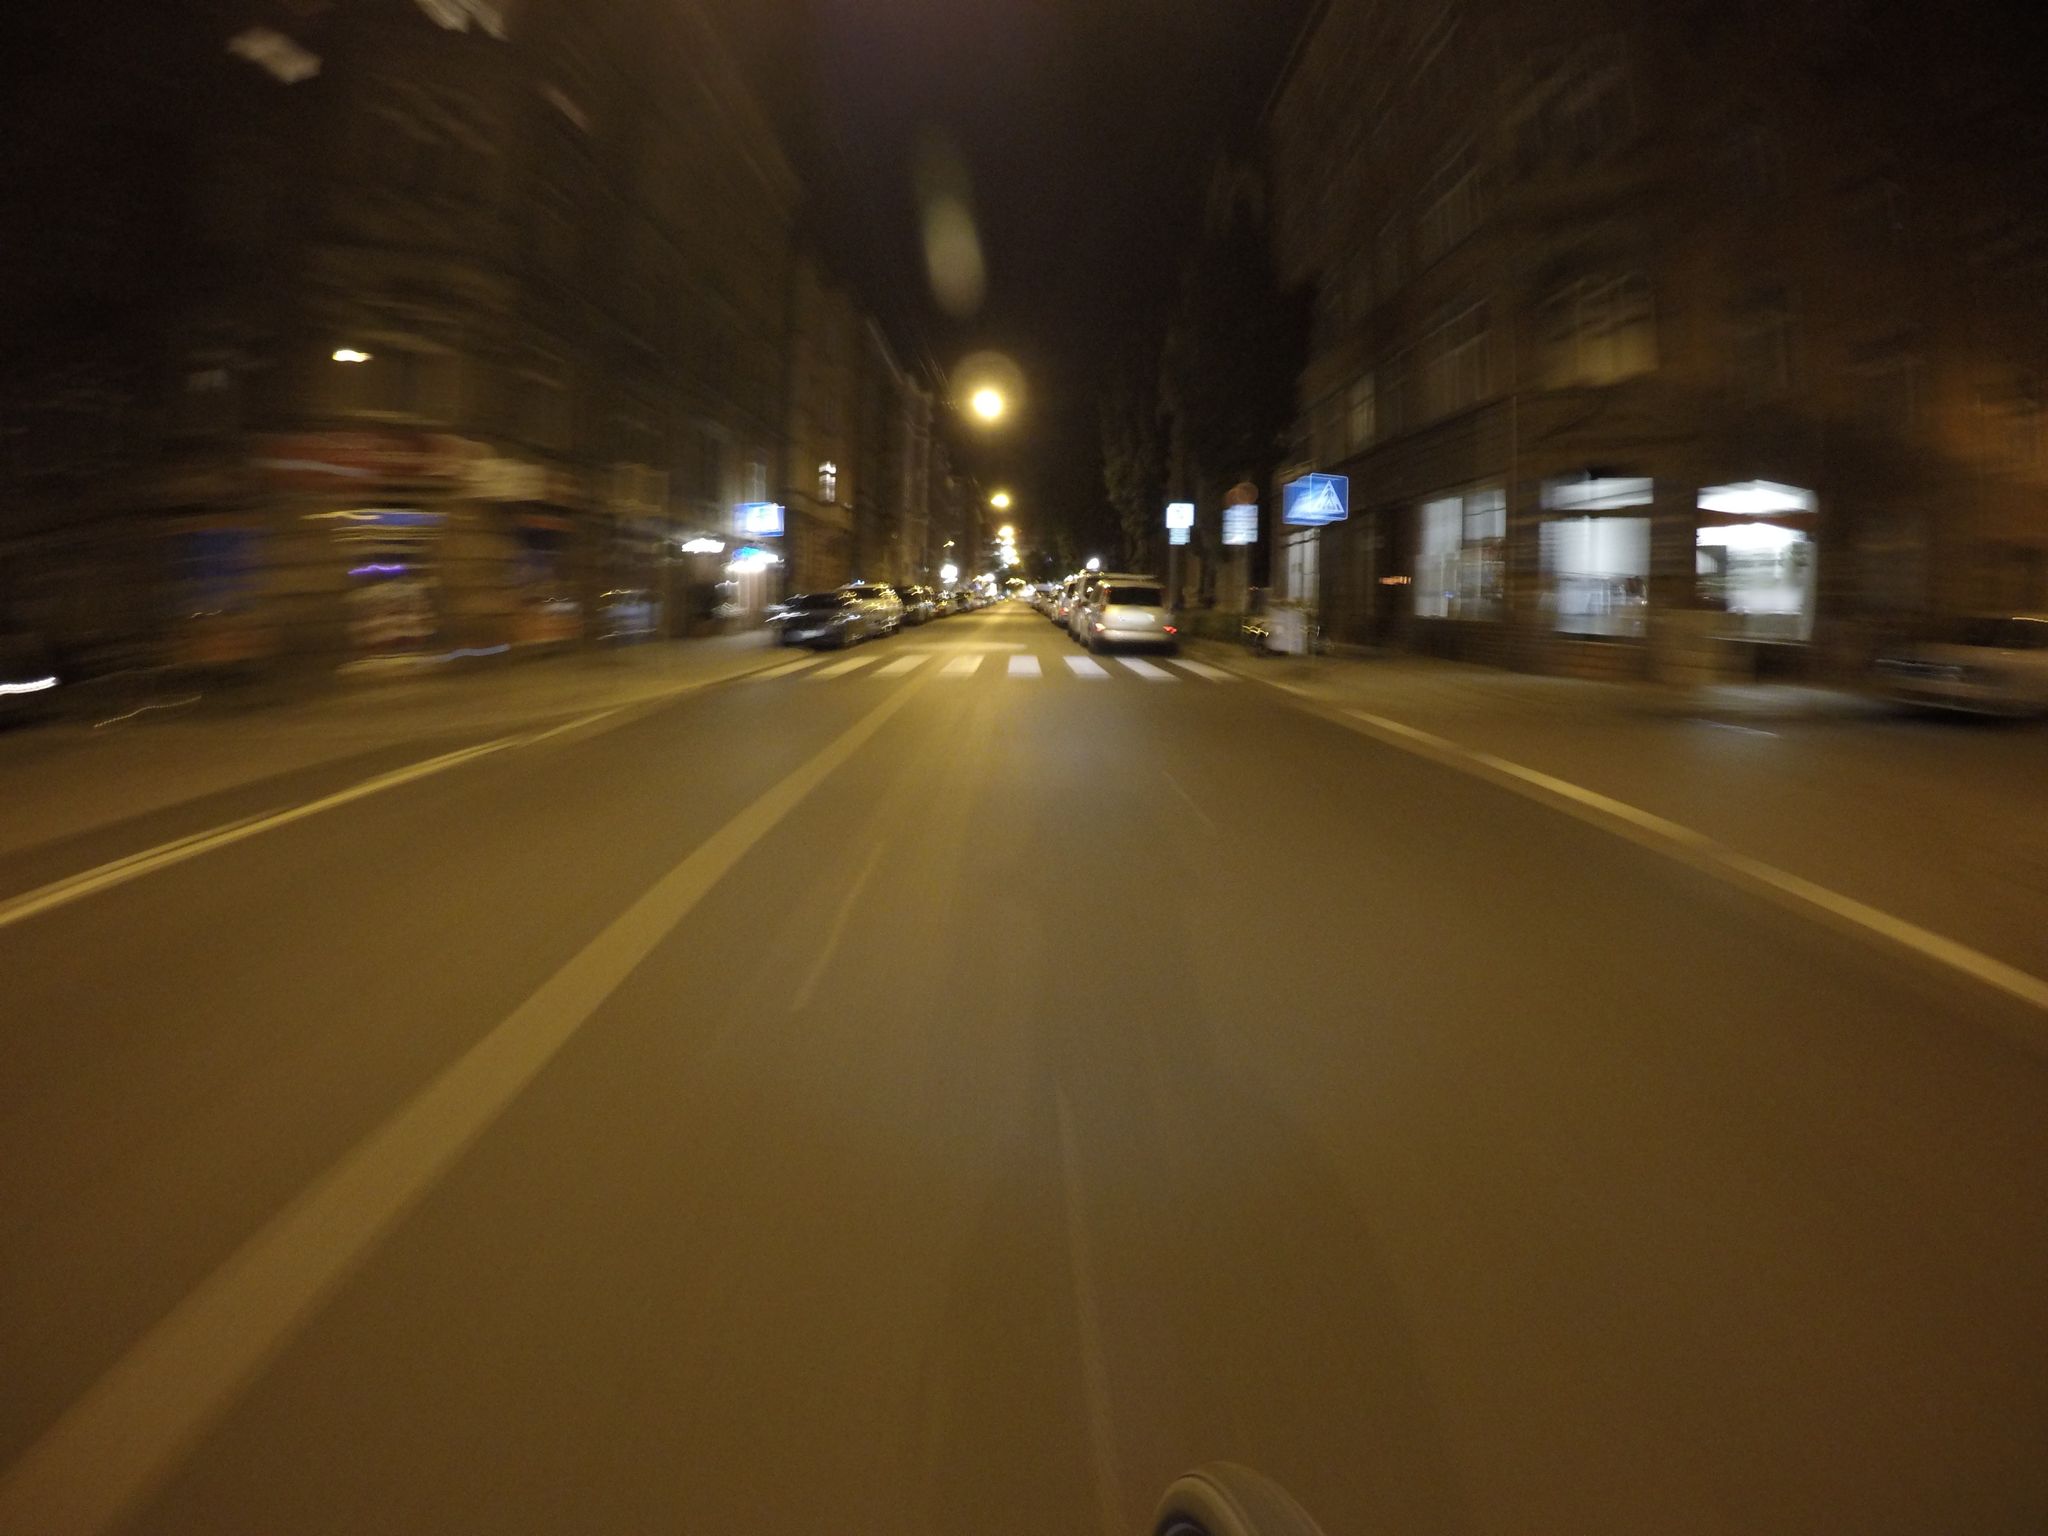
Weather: clear
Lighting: night
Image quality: slightly poor
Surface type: driving surface
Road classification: residential
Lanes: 1
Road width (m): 4, 9.5
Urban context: urban centre
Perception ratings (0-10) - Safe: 0.76, Lively: 5.79, Beautiful: 8.26, Boring: 2.27, Depressing: 1.56, Wealthy: 3.72